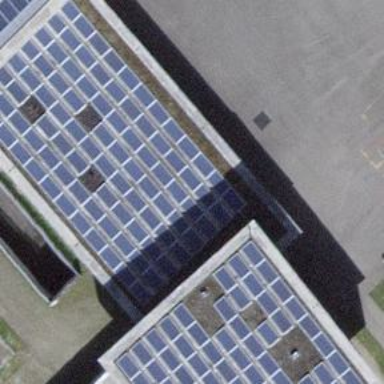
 consisting of solar photovoltaic panels."